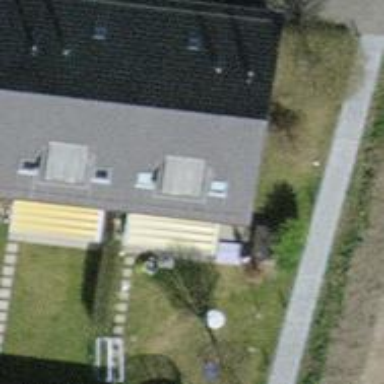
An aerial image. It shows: Building with tile roof.